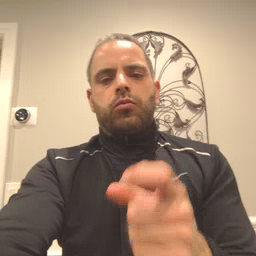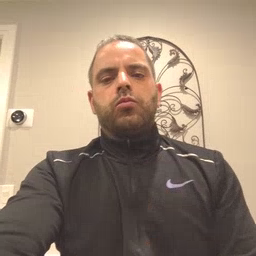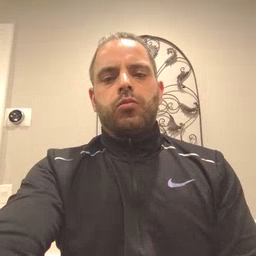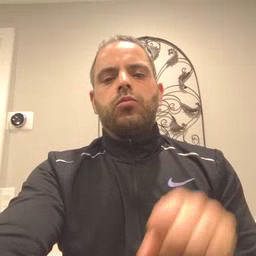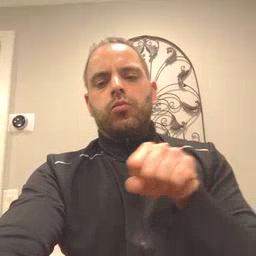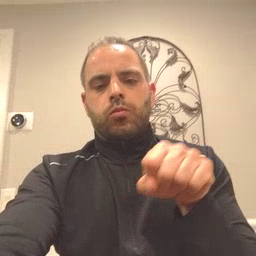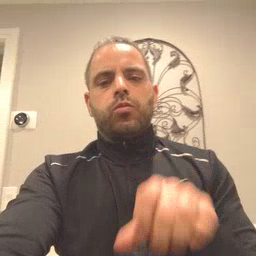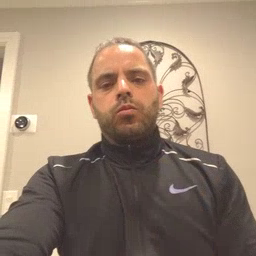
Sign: shoe